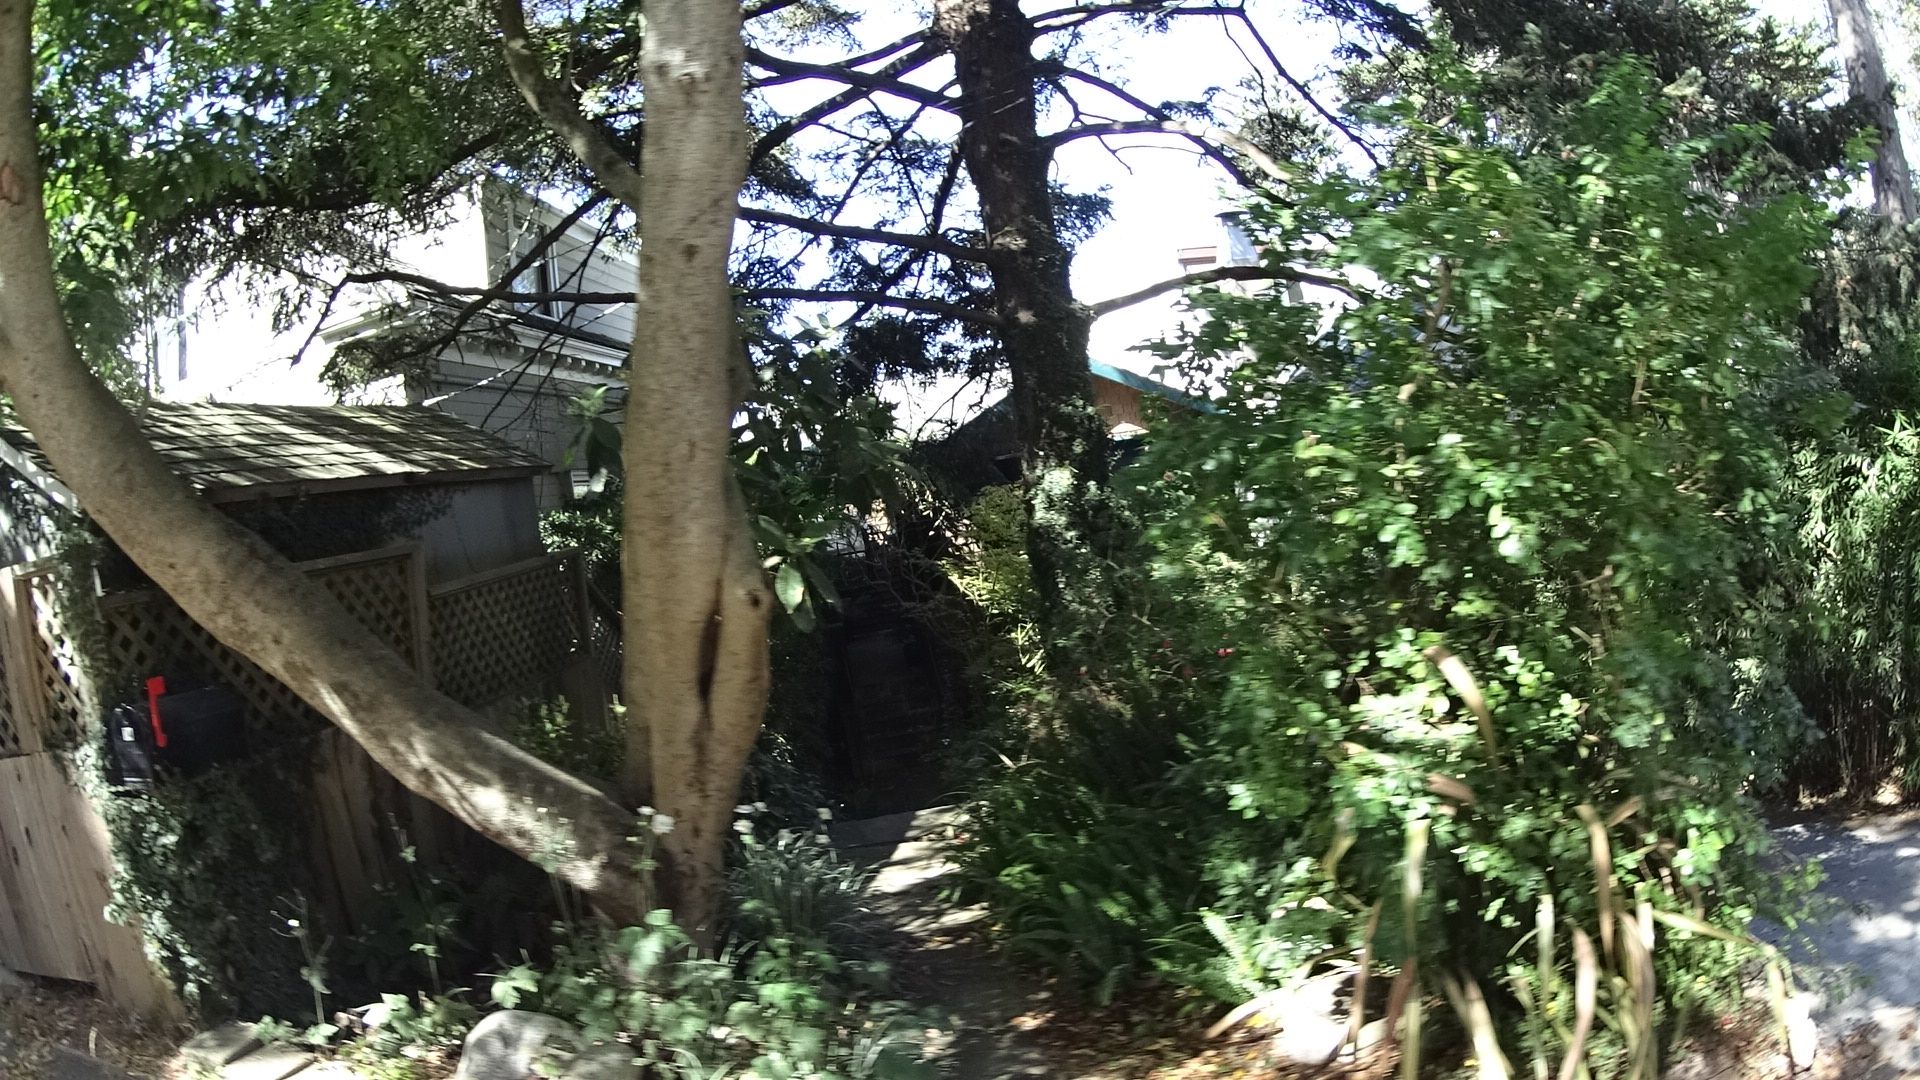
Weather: clear
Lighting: day
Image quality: slightly poor
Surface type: walking surface
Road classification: residential, service, footway
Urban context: urban centre
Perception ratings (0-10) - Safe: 3.59, Lively: 0.88, Beautiful: 8, Boring: 2.24, Depressing: 6.29, Wealthy: 8.12